Question: I've recently started learning cocos2d-x for android. When I was building a new project for android, the build stops because of error
'''
Unable to add 'D:\cocos2d-x-2.1.5\cocos2d-x-2.1.5\projects\Clicktchen\proj.androidssets
onts\Marker Felt.ttf': Zip add failed
'''
When I opened the font file, it says

if I copy it outside the project folder, it can be opened.
I've unchecked the 'readonly' permission and downloaded a new font, but it still the same
any help is appreciated.. THX
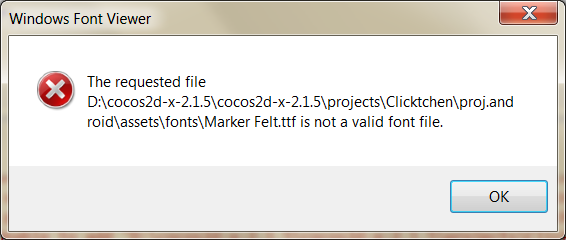
Answer: Solved a similar problem by giving all the permissions to the project folder (and subfolders/files) via cygwin (chmod -R 777 YOURDIR)